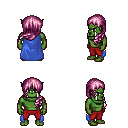
a pixel art fantasy rpg character, male body template, orc, green skin, blue cape, red pants, pink left-swept hairstyle, four views (front, back, left, right), 2x2 character sprite sheet, small pixel art, hard edges, no anti-aliasing